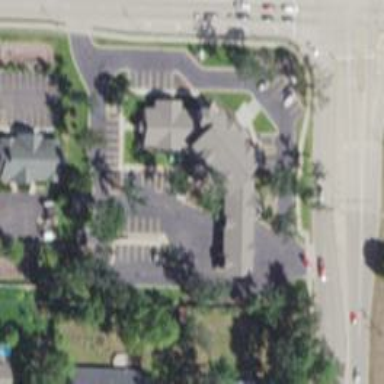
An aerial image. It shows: Bank building.